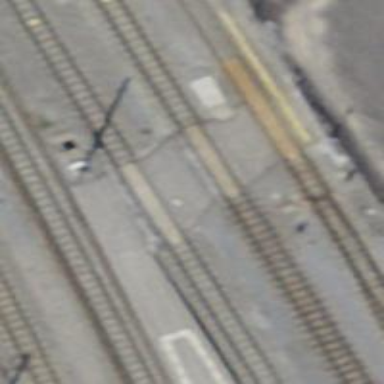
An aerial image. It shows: Level crossing along the railway.